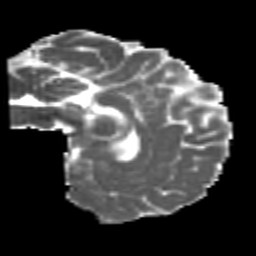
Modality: MD
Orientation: sagittal
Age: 21
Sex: male
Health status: healthy
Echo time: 0.074 s